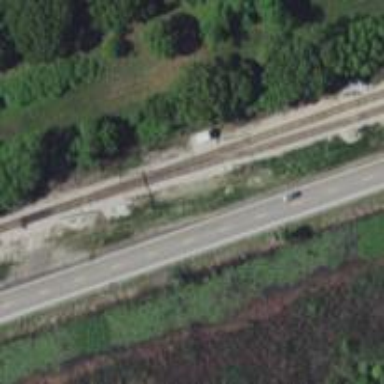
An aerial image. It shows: Railroad crossover.